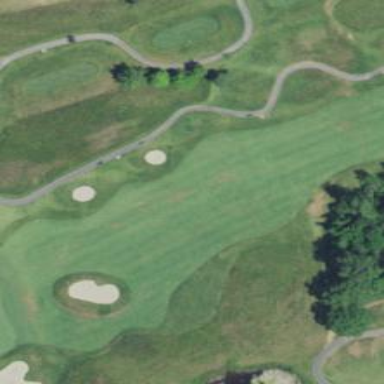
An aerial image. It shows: Golf hole.